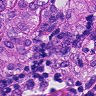
Metastatic tissue present: yes